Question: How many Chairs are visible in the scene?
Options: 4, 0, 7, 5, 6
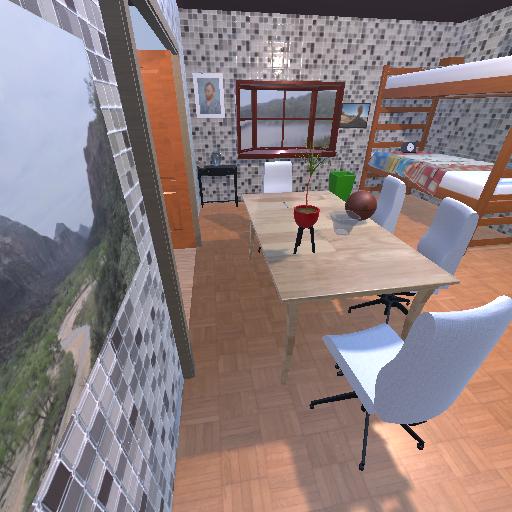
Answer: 4